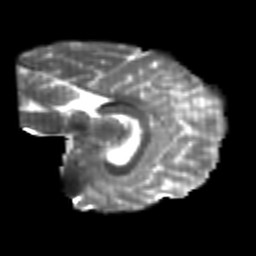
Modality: T2w
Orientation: sagittal
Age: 23
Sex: female
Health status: healthy
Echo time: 0.074 s